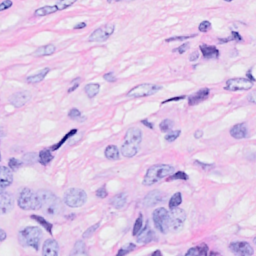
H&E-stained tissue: Breast